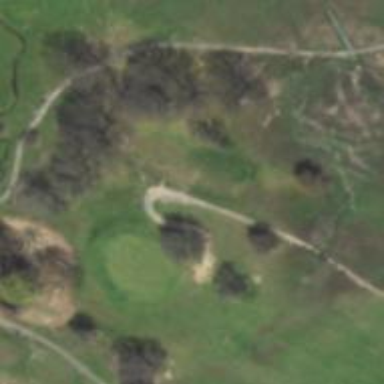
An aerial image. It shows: Golf tee on grassy land.